Aerial crown-view tile of a tropical tree (Barro Colorado Island, Panama), acquired 20250616:
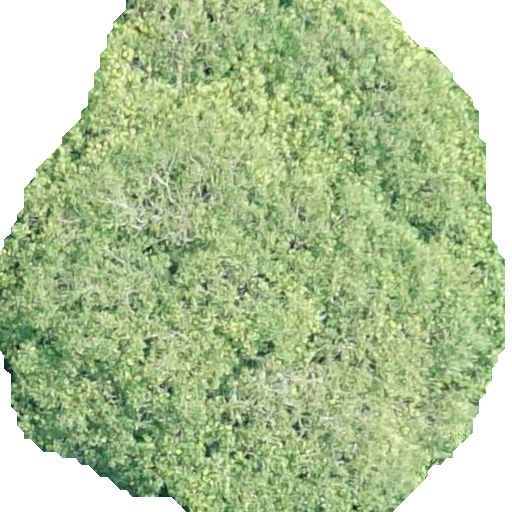
Species: Dipteryx oleifera
GBIF accepted scientific name: Dipteryx oleifera
Crown area: 325.667 m²